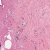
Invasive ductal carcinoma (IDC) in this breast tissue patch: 0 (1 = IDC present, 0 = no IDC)